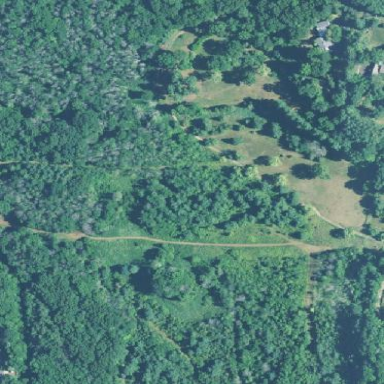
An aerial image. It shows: Nature reserve within woodland area.